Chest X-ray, PA view. Patient: 24 years old, sex M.
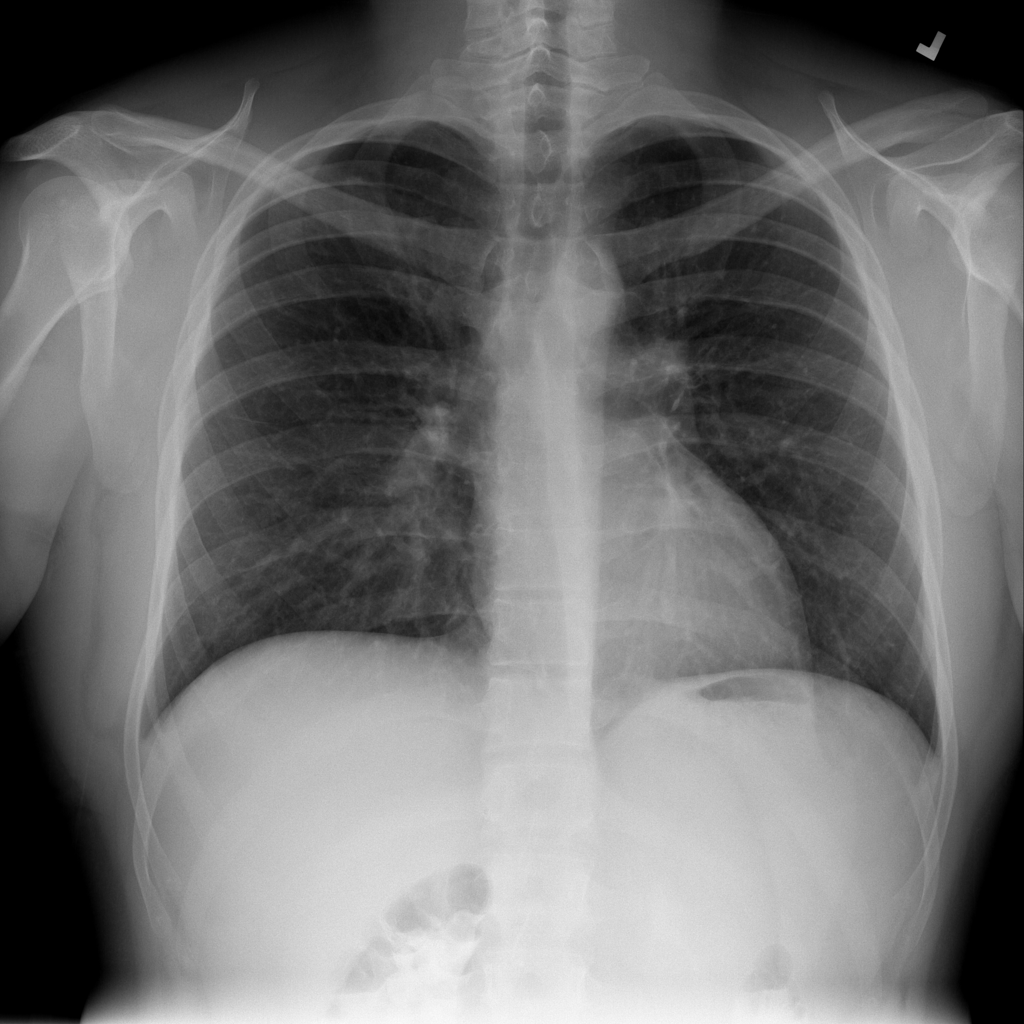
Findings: No Finding